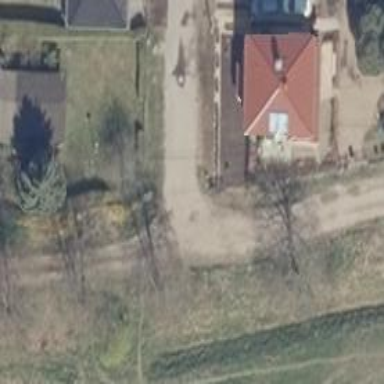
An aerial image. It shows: Residential road with dirt surface.